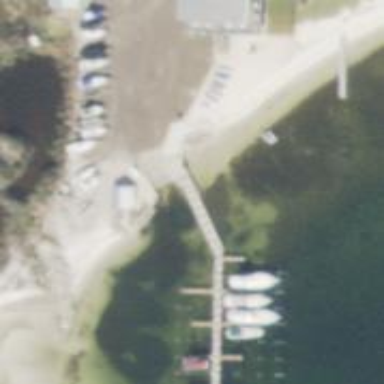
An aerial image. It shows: Slipway on leisure land.